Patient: sex M, age 81
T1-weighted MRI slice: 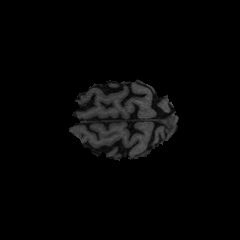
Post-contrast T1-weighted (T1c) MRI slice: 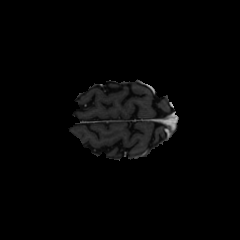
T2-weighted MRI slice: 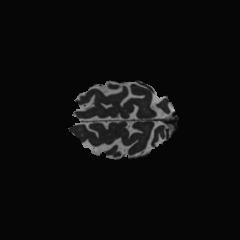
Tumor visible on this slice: no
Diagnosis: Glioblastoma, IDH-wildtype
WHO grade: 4